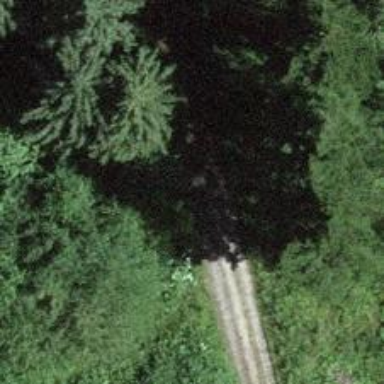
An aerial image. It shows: Track road with grade3 tracktype.